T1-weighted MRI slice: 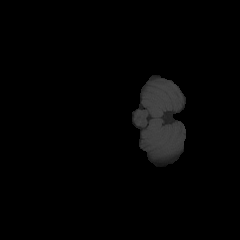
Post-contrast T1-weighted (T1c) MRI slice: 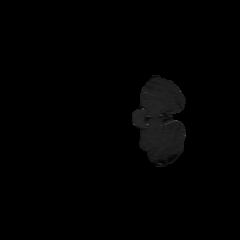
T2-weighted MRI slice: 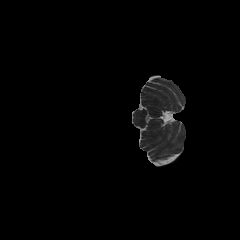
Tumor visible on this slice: no